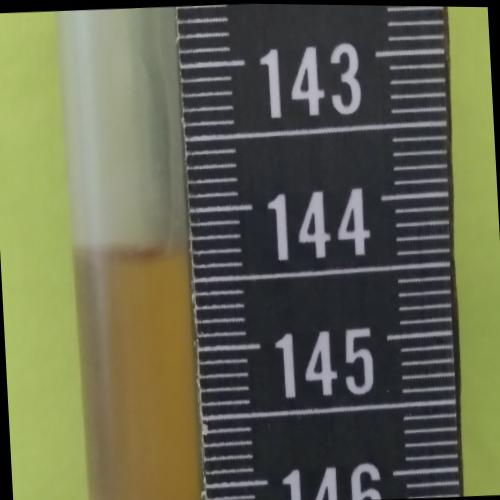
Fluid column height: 144.3 cm